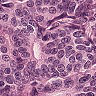
Metastatic tissue present: yes